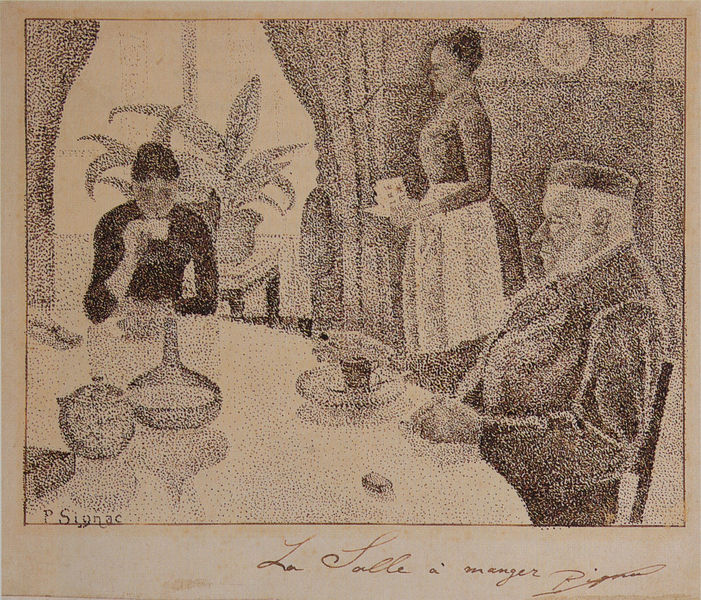
Titel: La Salle à manger
Künstler: Paul Signac
Standort: New York (New York)
Institution: The Metropolitan Museum of Art
Schlagwörter: blätter, kopf, mann, schatten, weiß, frauen, impressionismus, menschen, mädchen, ocker, sitzen, blume, braun, busen, cafe, degas, ellbogen, fenster, frankreich, frau, frisur, glas, grau, hut, kleid, kreide, licht, ohr, paris, profil, schwarz, skizze, stuhl, tisch, zeichnung, zimmer, dame, beige, rock, alt, bart, flasche, flaschen, kappe, mütze, trinken, trinkend, wand, dienerin, falten, gesicht, rahmen, schale, schüssel, teller, tragen, vollbart, bild, innenraum, signatur, tischtuch, vorhang, auge, interieur, mantel, sitzend, decke, familie, blatt, pflanze, pflanzen, genre, stillleben, vase, blumentopf, herrschaft, schürze, topf, magd, schrift, papier, wohnzimmer, divisionismus, fischer, moderne, pointilismus, mittag, abstrakt, modern, grafik, graphik, monochrom, sigantur, saal, sepia, querformat, bedienen, essen, löffel, gardine, weiber, kaffee, uhr, bedienstete, tischchen, zofe, esszimmer, tasse, esstisch, palme, zimmerpflanze, tee, jackett, sakko, unscharf, punkte, tusche, hausherr, paul, geschirr, kuchen, druck, lithographie, schwarzweiss, radierung, stich, punkt, tupfen, beschriftung, aquatinta, bedienung, gefässe, mahl, mahlzeit, pinselstrich, karaffe, ehepaar, kellnerin, köchin, besteck, einfarbig, seurat, signac, frühstück, teetasse, kaffe, vorhand, wanduhr, handschrift, kraffe, pointillismus, paul signac, neoimpressionismus, pixel, poinitlismus, dienstbotin, karaffen, personal, speisezimmer, angestellte, dekanter, gast, gepixelt, inteieur, la salle a manger, manger, mützeä, p signac, p. signac, pointiismus, punktzeichung, salle, salle a manger, speisesaal, stuhtl, tischsitzen, unteschrift, bärtiger, zucker, zuckerdose, oriental, bartträger, ert, la, signac impressionismus, a manger, poinilsmus, essensaak